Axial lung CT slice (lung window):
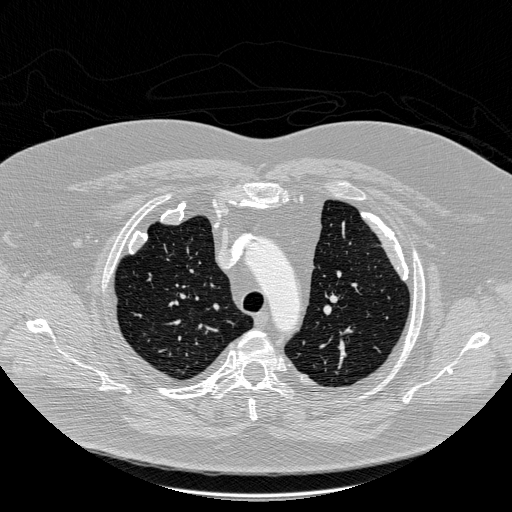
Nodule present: no